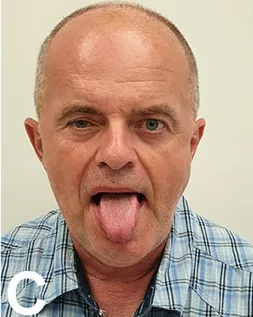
Images show treatment results in a 53-year old male with right facial nerve and abducens nerve pareses and right-sided deafness, after a partial VS removal. When asked to put out his tongue. The latter image is significant, because it shows no visible muscular atrophy and a straight position.
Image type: medical_photograph (skin_photograph)